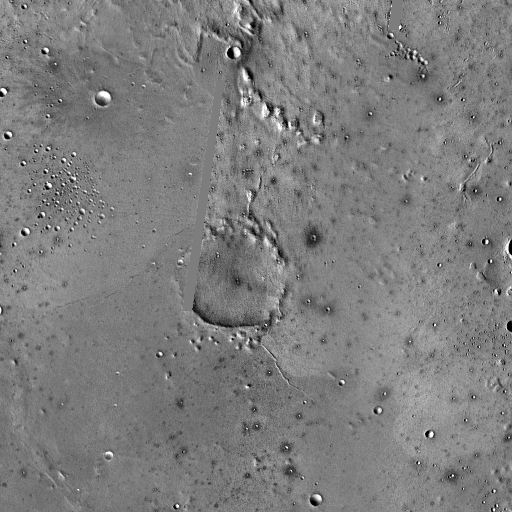
Crater classes present: Background, Other, Buried, Secondary